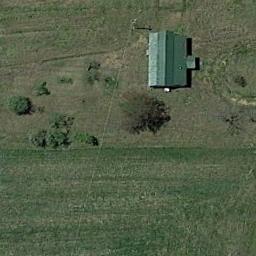
Label: residential